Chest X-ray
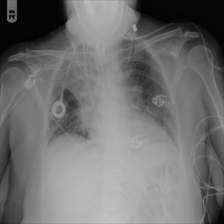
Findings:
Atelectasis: positive
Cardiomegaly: negative
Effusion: negative
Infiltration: negative
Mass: negative
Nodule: negative
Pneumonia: negative
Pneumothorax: negative
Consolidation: negative
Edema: negative
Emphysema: negative
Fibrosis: negative
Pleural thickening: negative
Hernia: negative